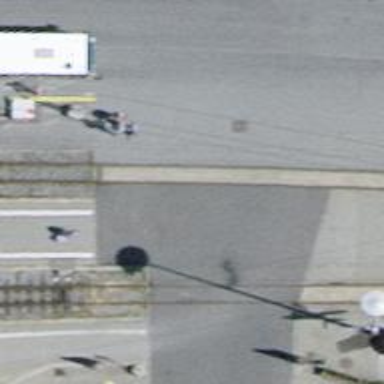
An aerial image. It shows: Crossing for the railway.